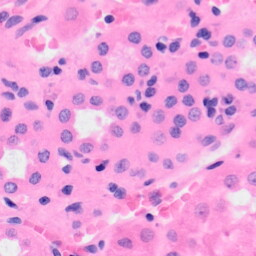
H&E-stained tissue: Kidney